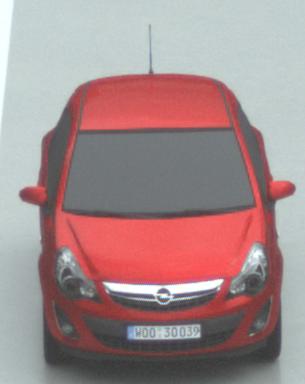
Make: Opel
Model: Corsa 1.2
Detailed model: Corsa (D)
Model produced from: 2011/01
Model produced until: 2014/08
Doors: 3
Color: red
Road condition: wet road
Daytime: morning or afternoon
Contrast: low contrast